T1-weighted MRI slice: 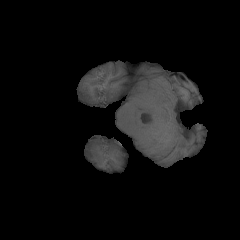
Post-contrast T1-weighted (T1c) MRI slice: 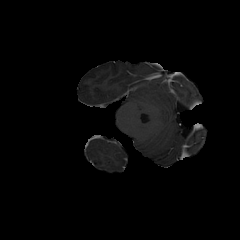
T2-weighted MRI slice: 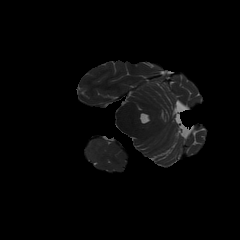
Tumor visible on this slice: no